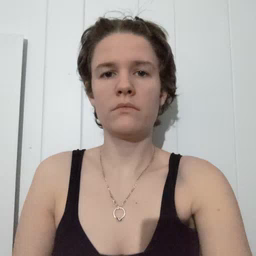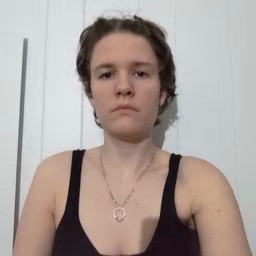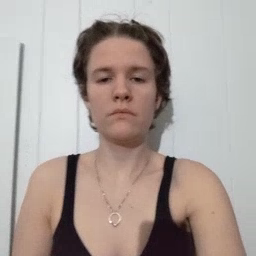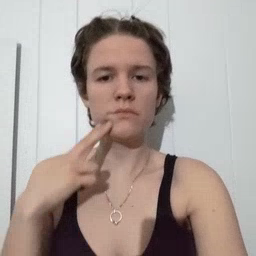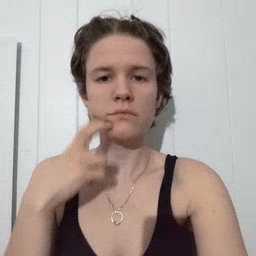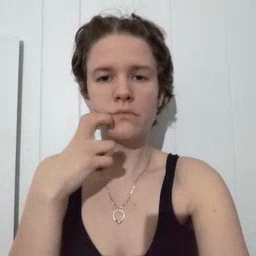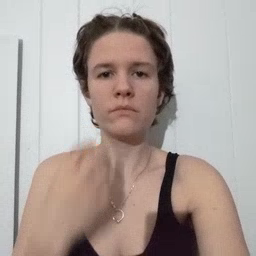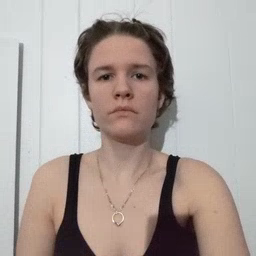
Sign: gum